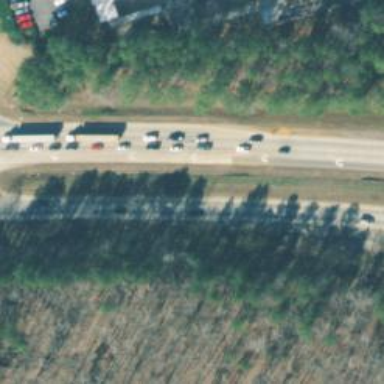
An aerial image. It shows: This image shows trunk highway that functions as expressway.